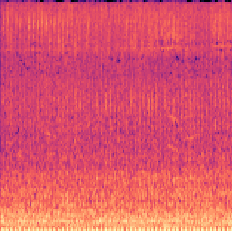
Sound class: Helicopter